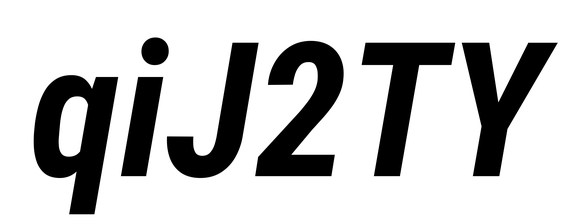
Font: Roboto-Italic_Condensed_Bold_Italic